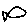
Label: fish